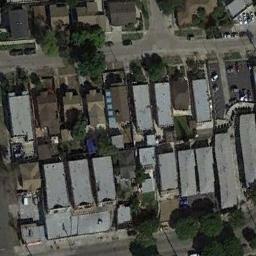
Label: dense_residential